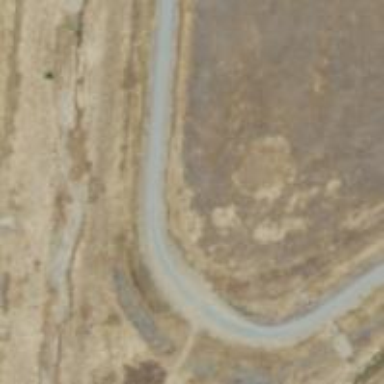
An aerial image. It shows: Levee road designed for service vehicles.